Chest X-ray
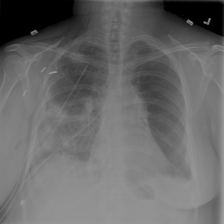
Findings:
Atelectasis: negative
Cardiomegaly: negative
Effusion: positive
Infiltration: negative
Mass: negative
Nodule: negative
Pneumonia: positive
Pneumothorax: negative
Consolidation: positive
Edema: negative
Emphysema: negative
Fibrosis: negative
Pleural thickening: negative
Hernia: negative